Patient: sex F, age 56
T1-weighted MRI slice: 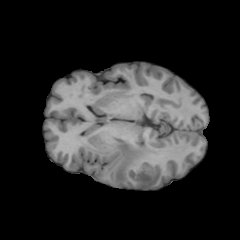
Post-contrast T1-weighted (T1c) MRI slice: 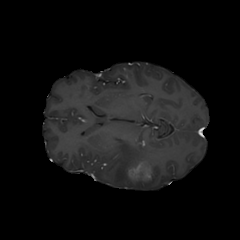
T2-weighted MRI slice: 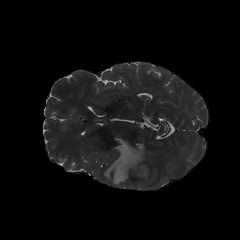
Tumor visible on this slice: yes
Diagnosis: Glioblastoma, IDH-wildtype
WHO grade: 4